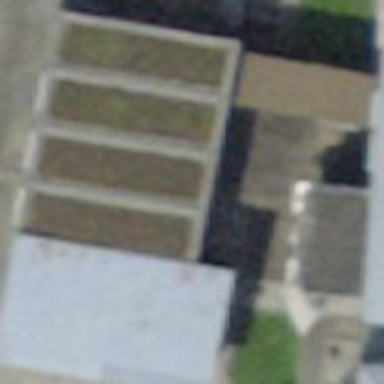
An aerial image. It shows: Commercial building.